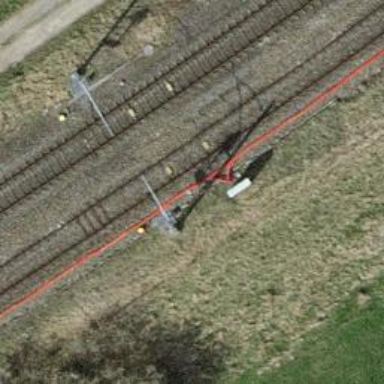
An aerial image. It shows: Railway signal.